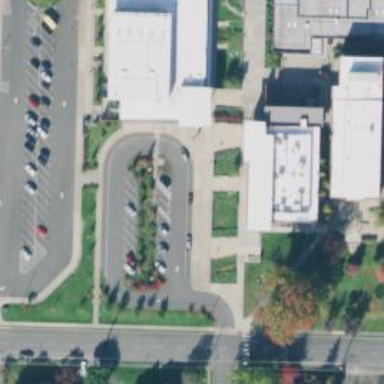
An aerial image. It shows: Parking space.